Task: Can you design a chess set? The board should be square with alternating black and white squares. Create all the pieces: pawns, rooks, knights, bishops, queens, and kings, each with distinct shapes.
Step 402:
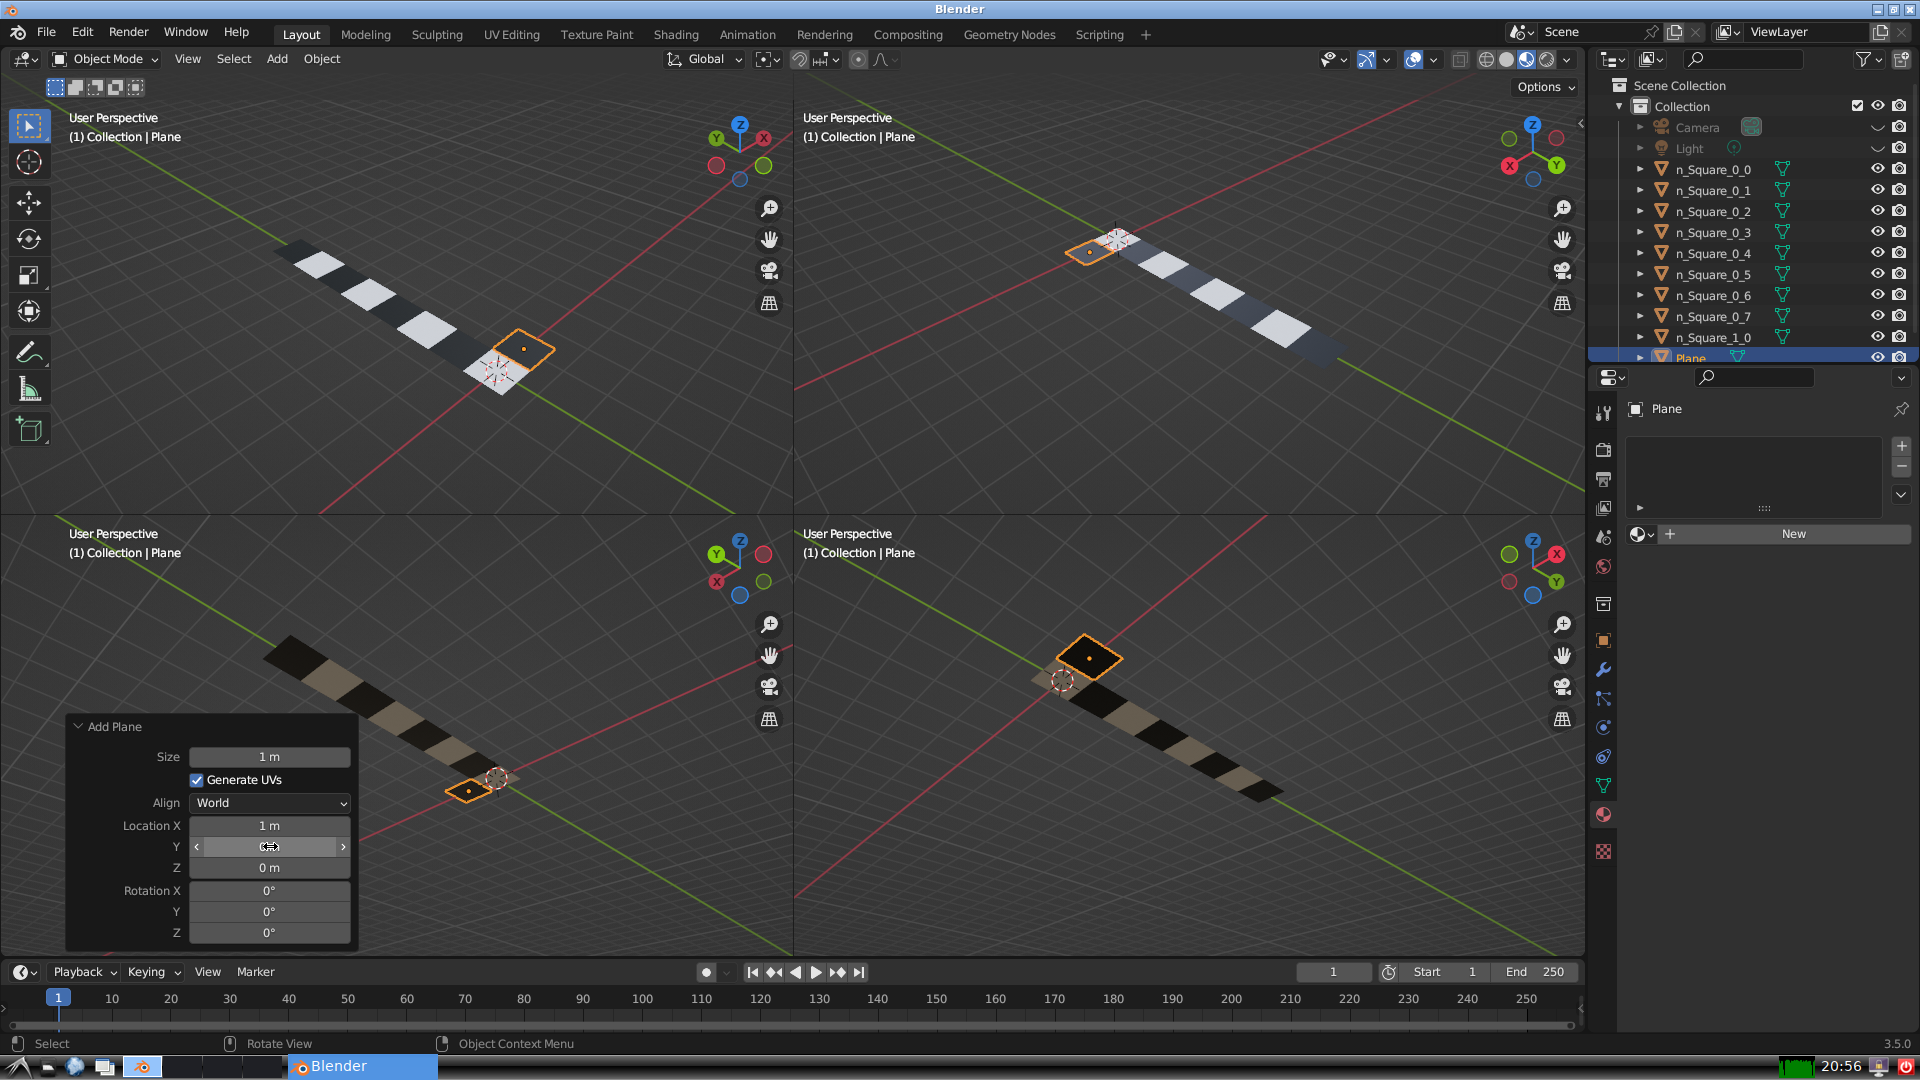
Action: click: no